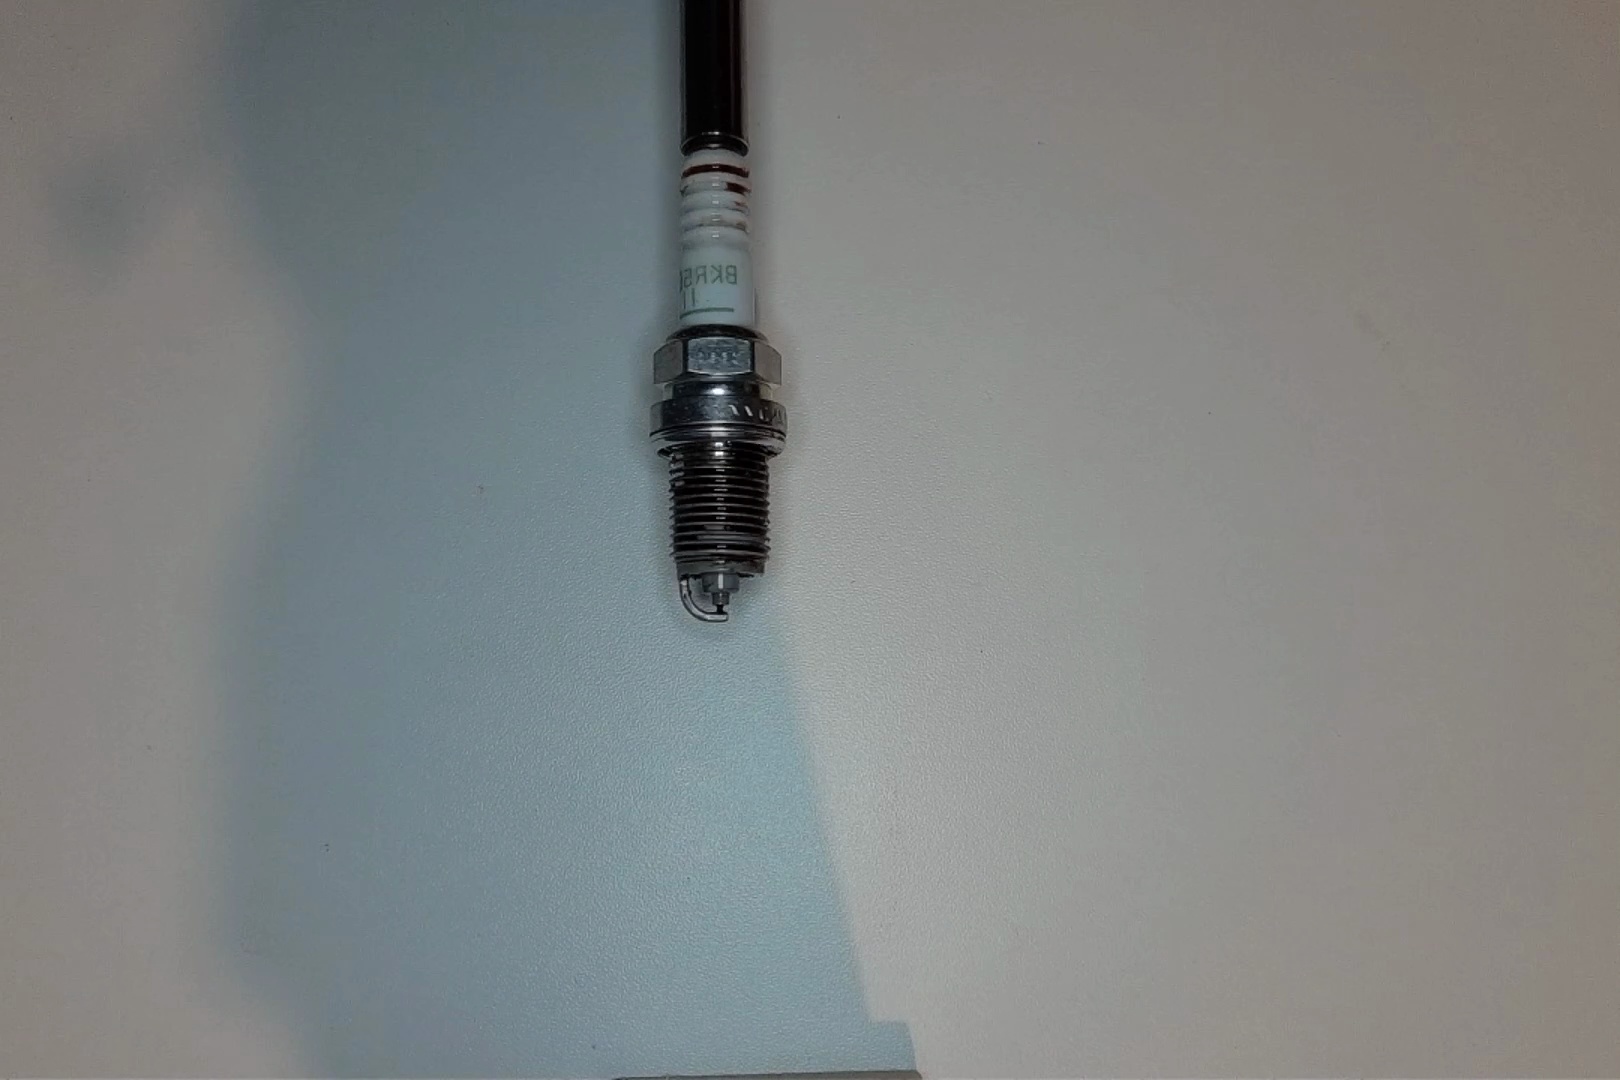
Label: anomaly